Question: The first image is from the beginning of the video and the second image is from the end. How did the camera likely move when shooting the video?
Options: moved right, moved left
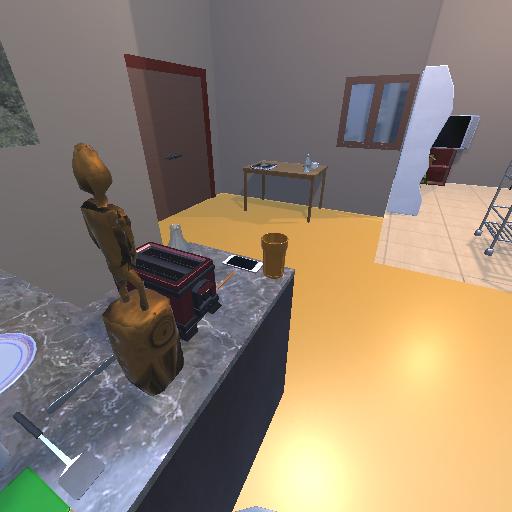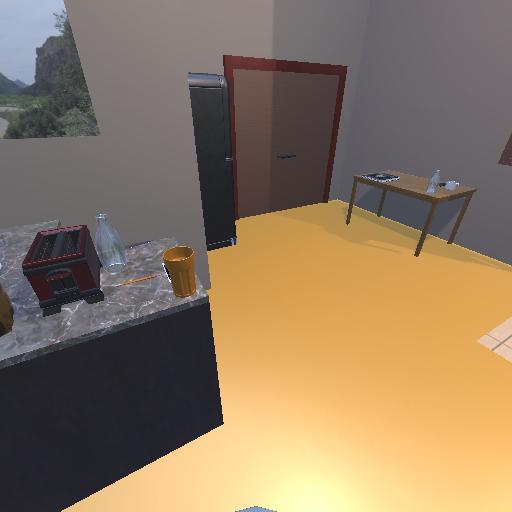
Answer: moved right